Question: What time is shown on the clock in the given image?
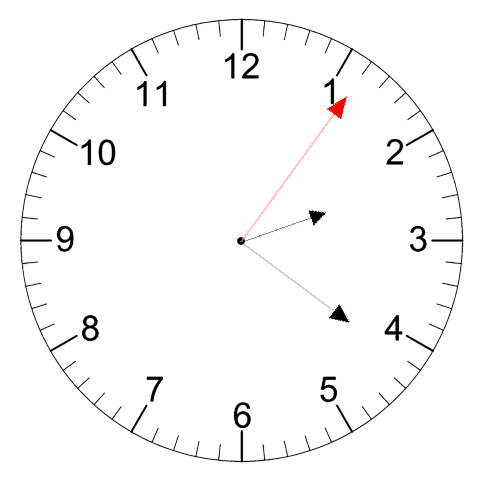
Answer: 02:21:06